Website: apple
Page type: customer-info-address
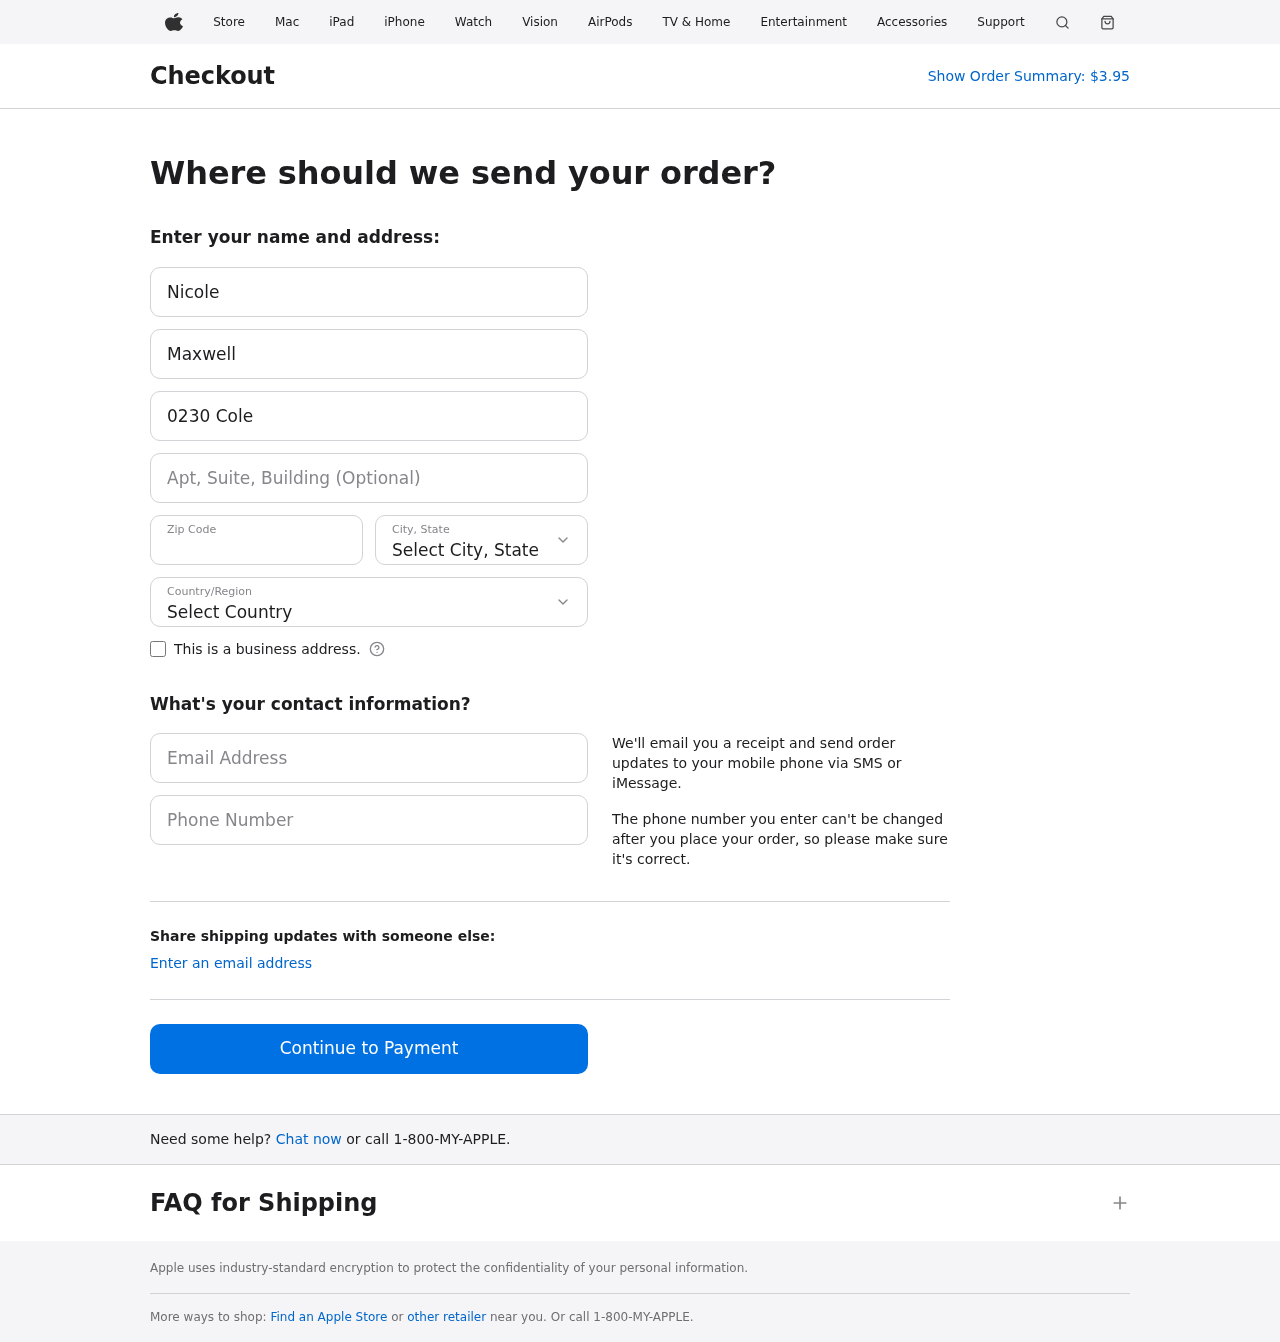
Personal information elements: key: PII_CITY_STATE
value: Port Brentshire, PR
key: PII_COUNTRY
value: United States
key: PII_EMAIL
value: nicolemaxwell@gmail.com
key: PII_FIRSTNAME
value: Nicole
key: PII_LASTNAME
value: Maxwell
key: PII_PHONE
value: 7695286956
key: PII_POSTCODE
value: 69625
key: PII_STREET
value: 0230 Coleman River Apt. 577
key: PII_STREET2
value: Apt. 447
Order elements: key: ORDER_TOTAL
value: $3.95